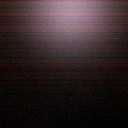
Screen state: off